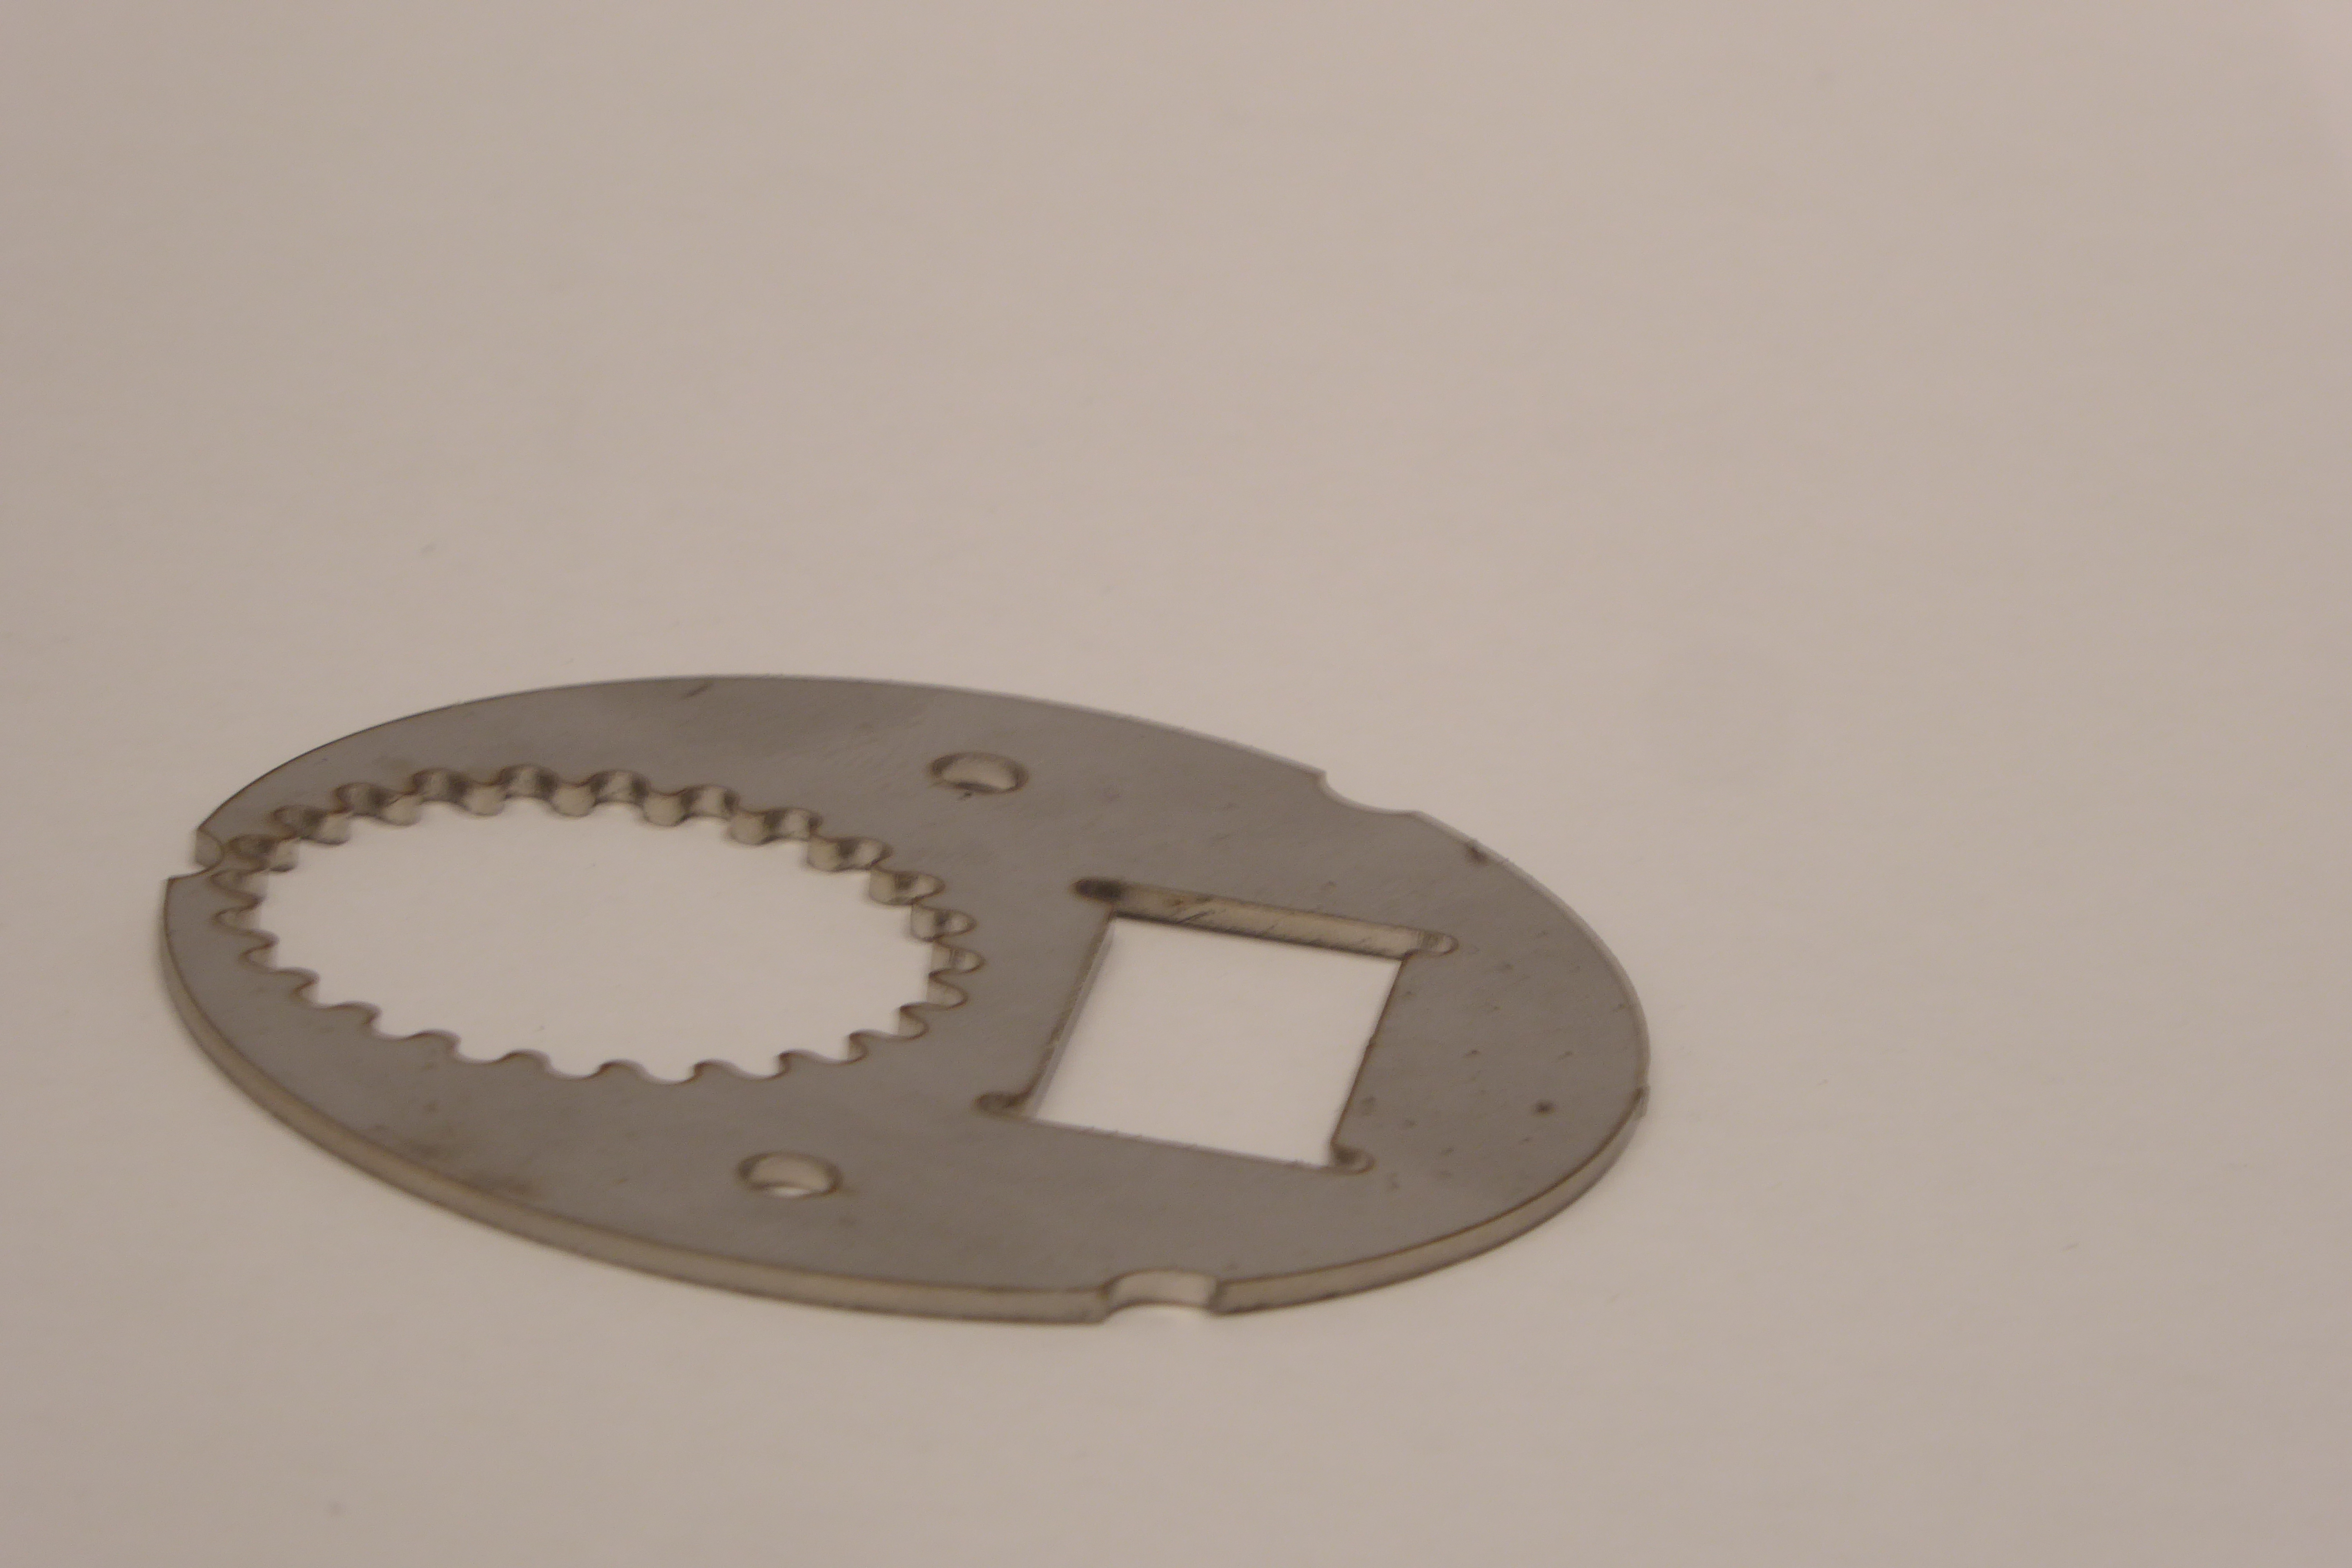
Label: Bottle Opener - Inlay